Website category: sports
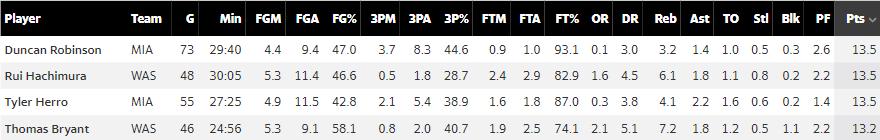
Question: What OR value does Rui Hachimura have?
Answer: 1.6

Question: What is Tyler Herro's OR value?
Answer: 0.3

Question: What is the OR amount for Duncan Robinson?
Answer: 0.1

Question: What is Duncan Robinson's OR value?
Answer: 0.1

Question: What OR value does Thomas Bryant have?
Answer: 2.1

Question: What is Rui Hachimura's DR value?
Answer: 4.5

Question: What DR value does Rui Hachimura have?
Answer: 4.5

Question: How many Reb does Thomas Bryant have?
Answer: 7.2

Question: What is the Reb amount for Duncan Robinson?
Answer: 3.2

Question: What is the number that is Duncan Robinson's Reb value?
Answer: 3.2

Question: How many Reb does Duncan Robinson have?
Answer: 3.2

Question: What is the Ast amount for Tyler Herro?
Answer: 2.2

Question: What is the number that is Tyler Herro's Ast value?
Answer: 2.2

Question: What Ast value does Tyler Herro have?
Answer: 2.2

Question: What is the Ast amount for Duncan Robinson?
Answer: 1.4

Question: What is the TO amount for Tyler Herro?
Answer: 1.6

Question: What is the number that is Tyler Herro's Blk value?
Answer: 0.2

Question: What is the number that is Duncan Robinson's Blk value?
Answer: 0.3

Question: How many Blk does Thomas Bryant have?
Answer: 1.1

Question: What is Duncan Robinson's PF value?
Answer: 2.6

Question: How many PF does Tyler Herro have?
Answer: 1.4

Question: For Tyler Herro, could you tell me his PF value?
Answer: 1.4

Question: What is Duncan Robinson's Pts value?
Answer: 13.5

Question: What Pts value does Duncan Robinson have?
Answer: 13.5

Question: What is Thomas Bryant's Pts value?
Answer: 13.2

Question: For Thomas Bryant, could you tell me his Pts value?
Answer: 13.2